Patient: sex M, age 48
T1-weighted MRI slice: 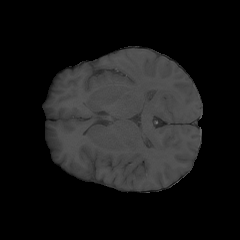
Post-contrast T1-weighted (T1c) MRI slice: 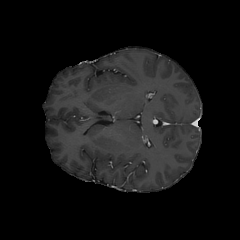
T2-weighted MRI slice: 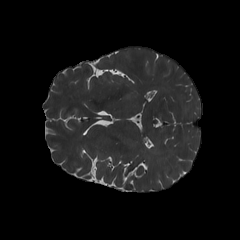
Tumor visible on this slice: no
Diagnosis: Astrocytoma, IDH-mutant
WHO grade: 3